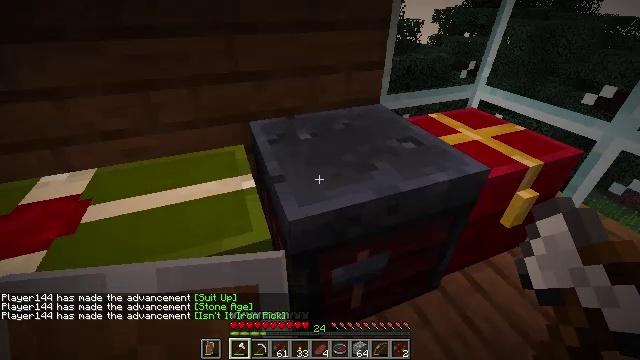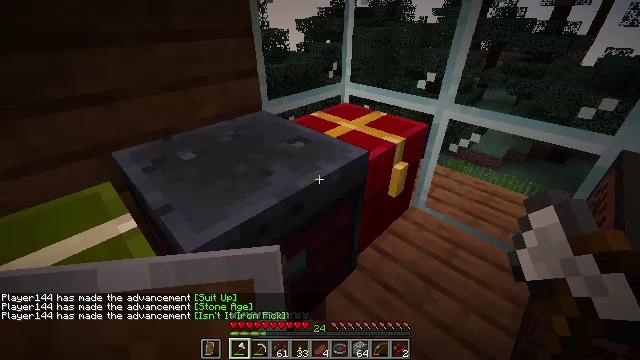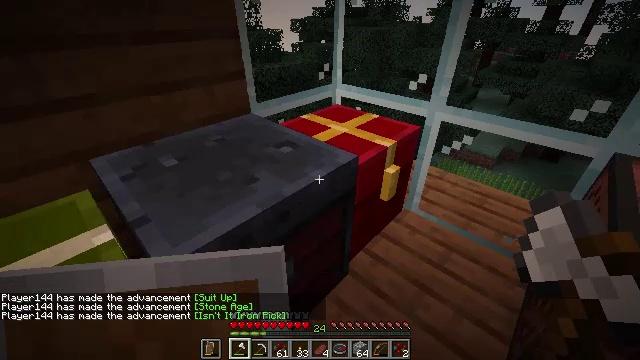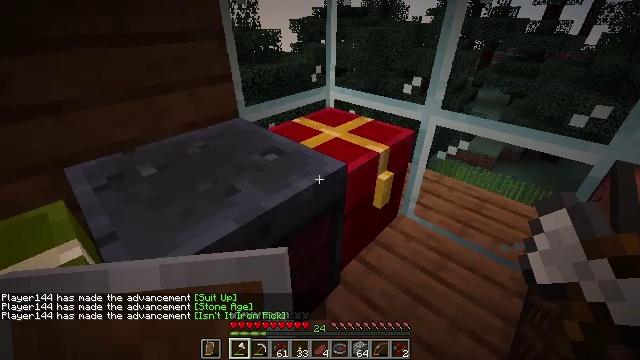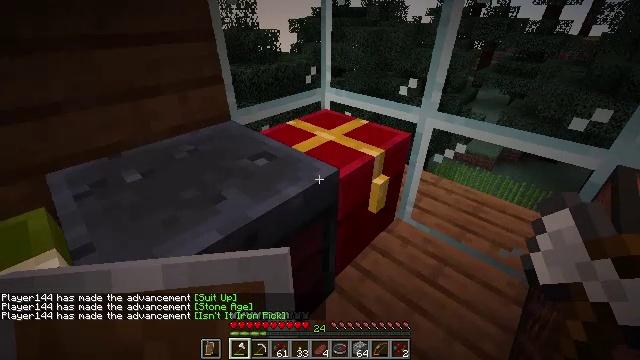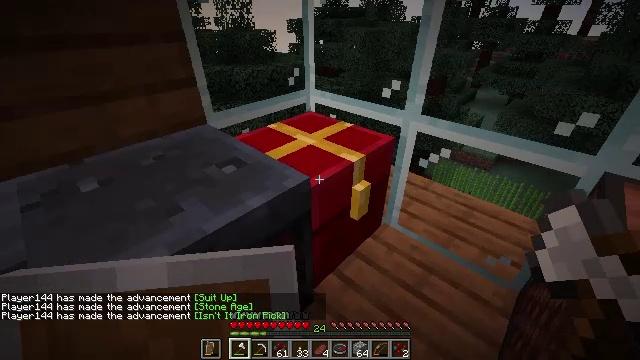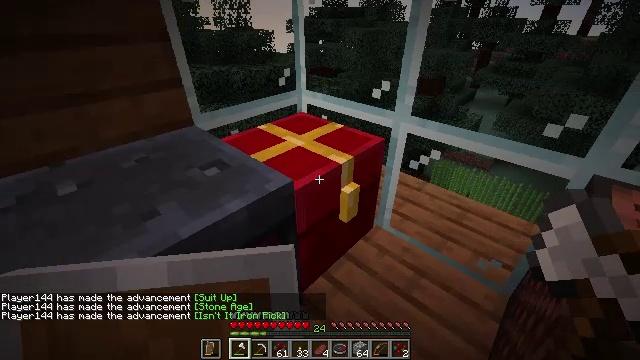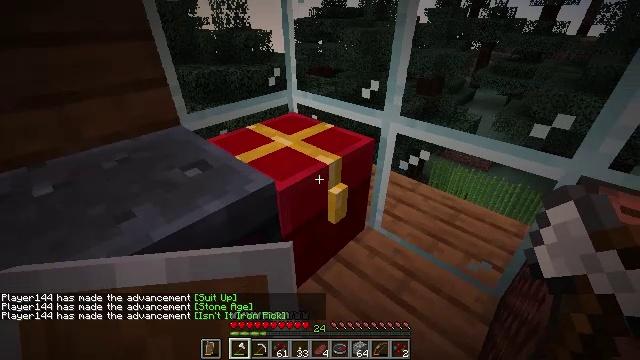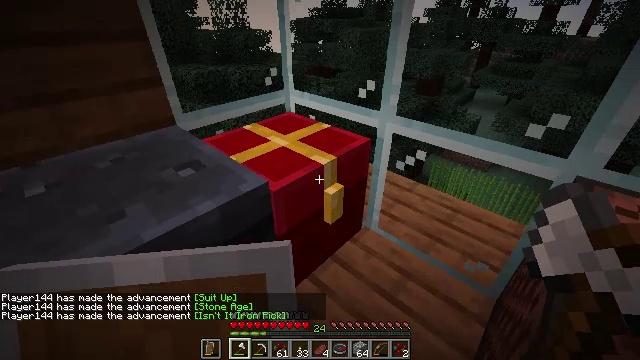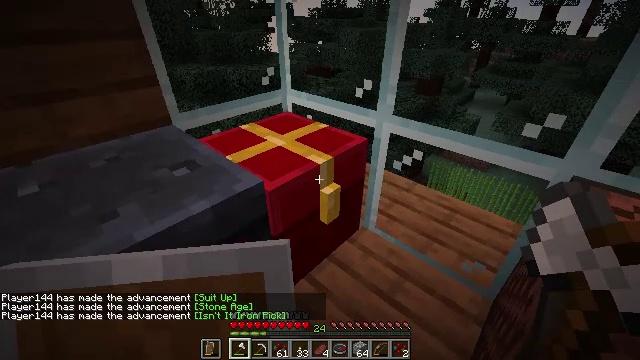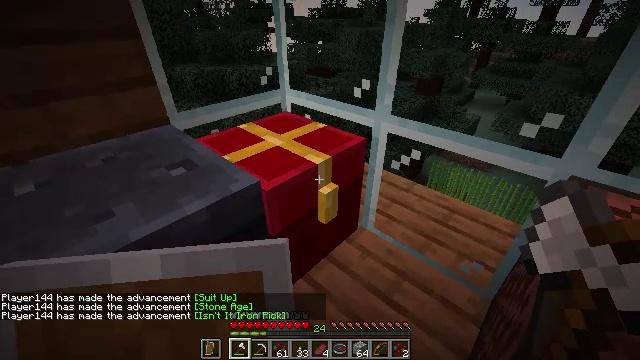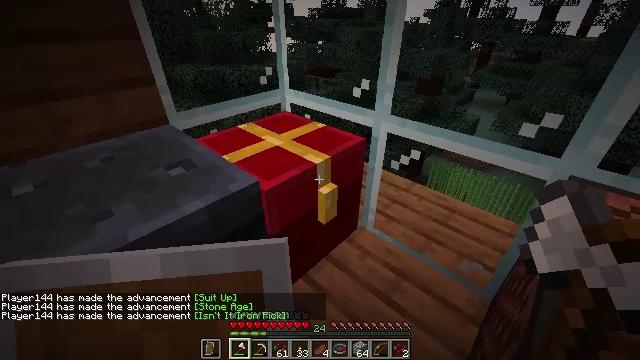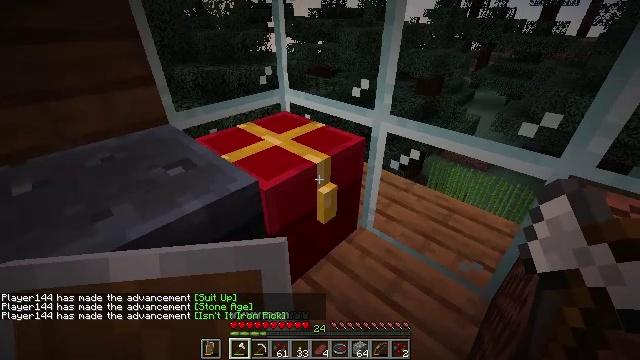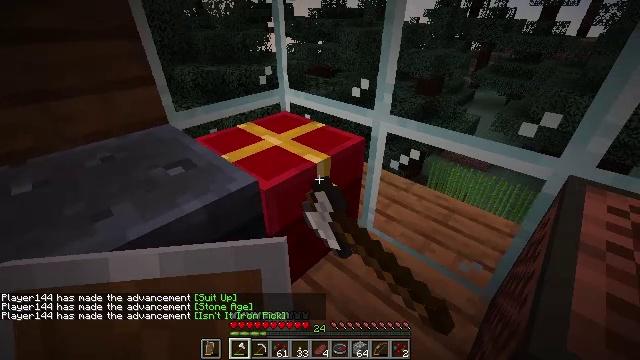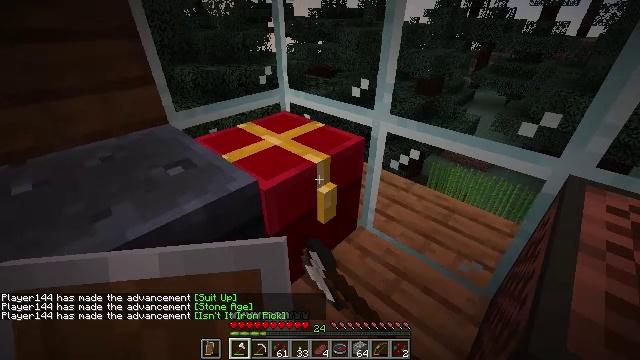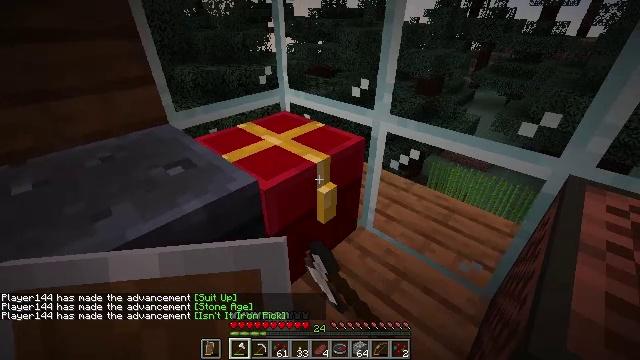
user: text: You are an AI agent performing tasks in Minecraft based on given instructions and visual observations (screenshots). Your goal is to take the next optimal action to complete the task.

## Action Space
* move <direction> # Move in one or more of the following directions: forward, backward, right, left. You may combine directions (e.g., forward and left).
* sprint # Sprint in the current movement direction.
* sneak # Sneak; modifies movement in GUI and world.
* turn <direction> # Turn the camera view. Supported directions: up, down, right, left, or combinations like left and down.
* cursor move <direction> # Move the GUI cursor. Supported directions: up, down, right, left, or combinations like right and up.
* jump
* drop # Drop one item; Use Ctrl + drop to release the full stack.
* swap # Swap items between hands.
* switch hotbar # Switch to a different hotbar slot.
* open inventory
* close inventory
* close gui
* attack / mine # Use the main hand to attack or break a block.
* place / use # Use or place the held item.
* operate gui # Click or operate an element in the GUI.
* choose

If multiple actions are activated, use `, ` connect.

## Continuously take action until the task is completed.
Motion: motion action
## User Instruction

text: Form a carrot on a stick through crafting.
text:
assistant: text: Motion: turn right and up
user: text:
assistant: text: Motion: move right
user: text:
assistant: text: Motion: move right
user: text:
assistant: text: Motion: move right
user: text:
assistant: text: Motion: move right
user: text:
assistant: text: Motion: no_op
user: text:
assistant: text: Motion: no_op
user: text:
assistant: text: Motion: no_op
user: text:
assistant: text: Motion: no_op
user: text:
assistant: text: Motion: no_op
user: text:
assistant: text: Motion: no_op
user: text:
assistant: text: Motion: use / place
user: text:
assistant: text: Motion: use / place
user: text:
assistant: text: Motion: use / place
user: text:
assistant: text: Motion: no_op
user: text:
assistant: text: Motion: no_op
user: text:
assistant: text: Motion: open gui
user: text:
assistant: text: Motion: no_op
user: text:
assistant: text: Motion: no_op
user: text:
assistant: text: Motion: no_op
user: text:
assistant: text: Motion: no_op
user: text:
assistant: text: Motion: no_op
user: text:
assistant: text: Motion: no_op
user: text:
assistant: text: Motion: no_op
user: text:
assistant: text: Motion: no_op
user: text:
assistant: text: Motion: no_op
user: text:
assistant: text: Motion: no_op
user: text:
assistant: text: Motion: no_op
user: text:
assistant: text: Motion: no_op
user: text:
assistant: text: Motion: close gui